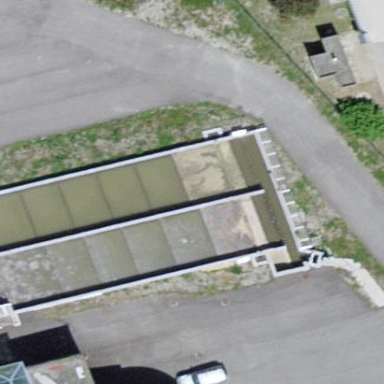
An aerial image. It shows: Image of wastewater.